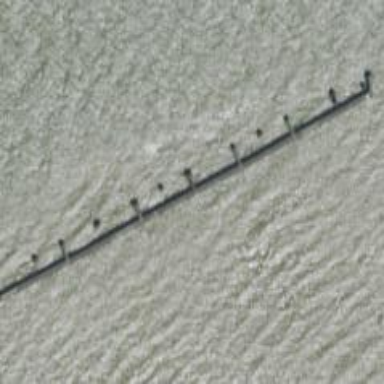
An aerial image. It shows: Man-made pier.